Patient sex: M
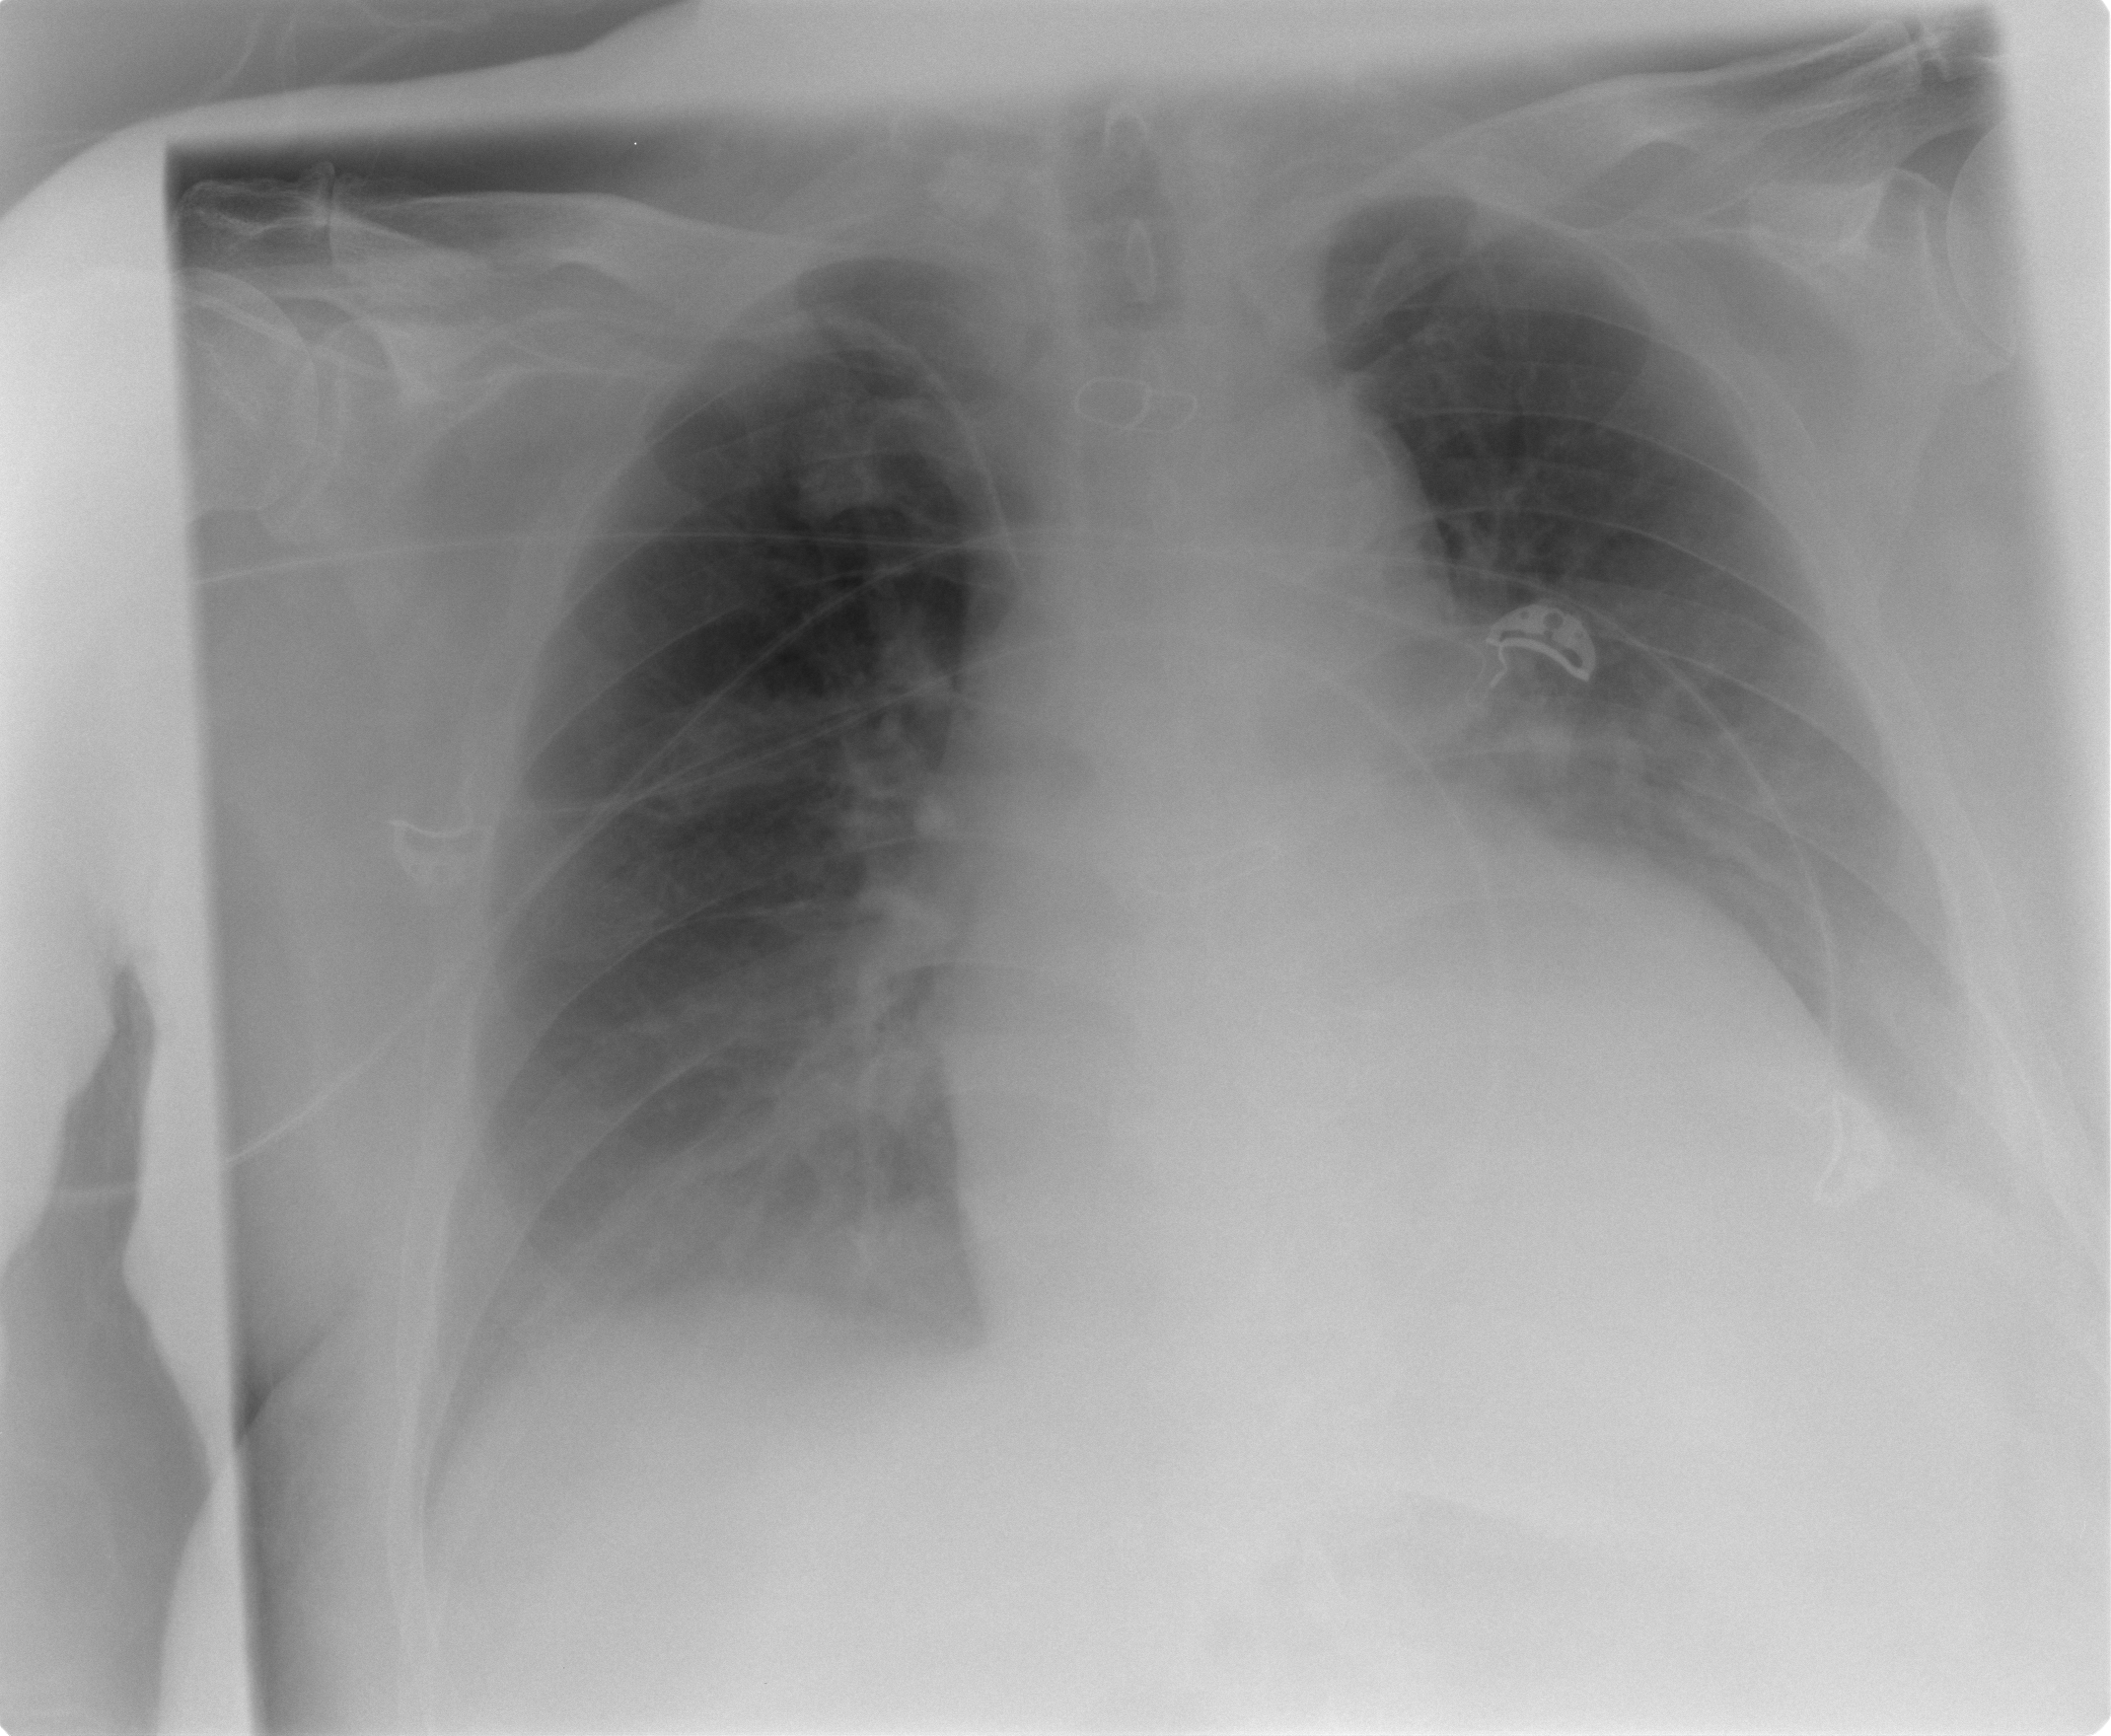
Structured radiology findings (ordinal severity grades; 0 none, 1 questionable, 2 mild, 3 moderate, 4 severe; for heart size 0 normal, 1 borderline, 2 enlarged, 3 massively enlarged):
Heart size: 2
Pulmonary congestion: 2
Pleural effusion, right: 0
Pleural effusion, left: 2
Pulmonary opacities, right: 1
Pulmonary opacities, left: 2
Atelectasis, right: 0
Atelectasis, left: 0